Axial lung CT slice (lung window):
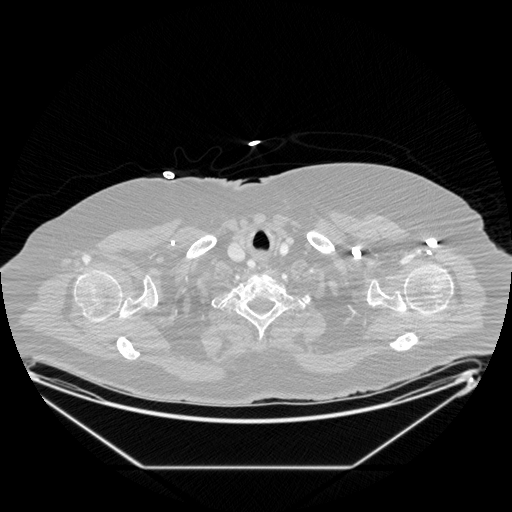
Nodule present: no